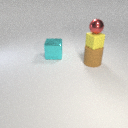
small red metal sphere above small yellow rubber cube